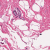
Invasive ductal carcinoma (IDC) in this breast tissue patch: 0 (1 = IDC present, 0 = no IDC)